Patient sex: F
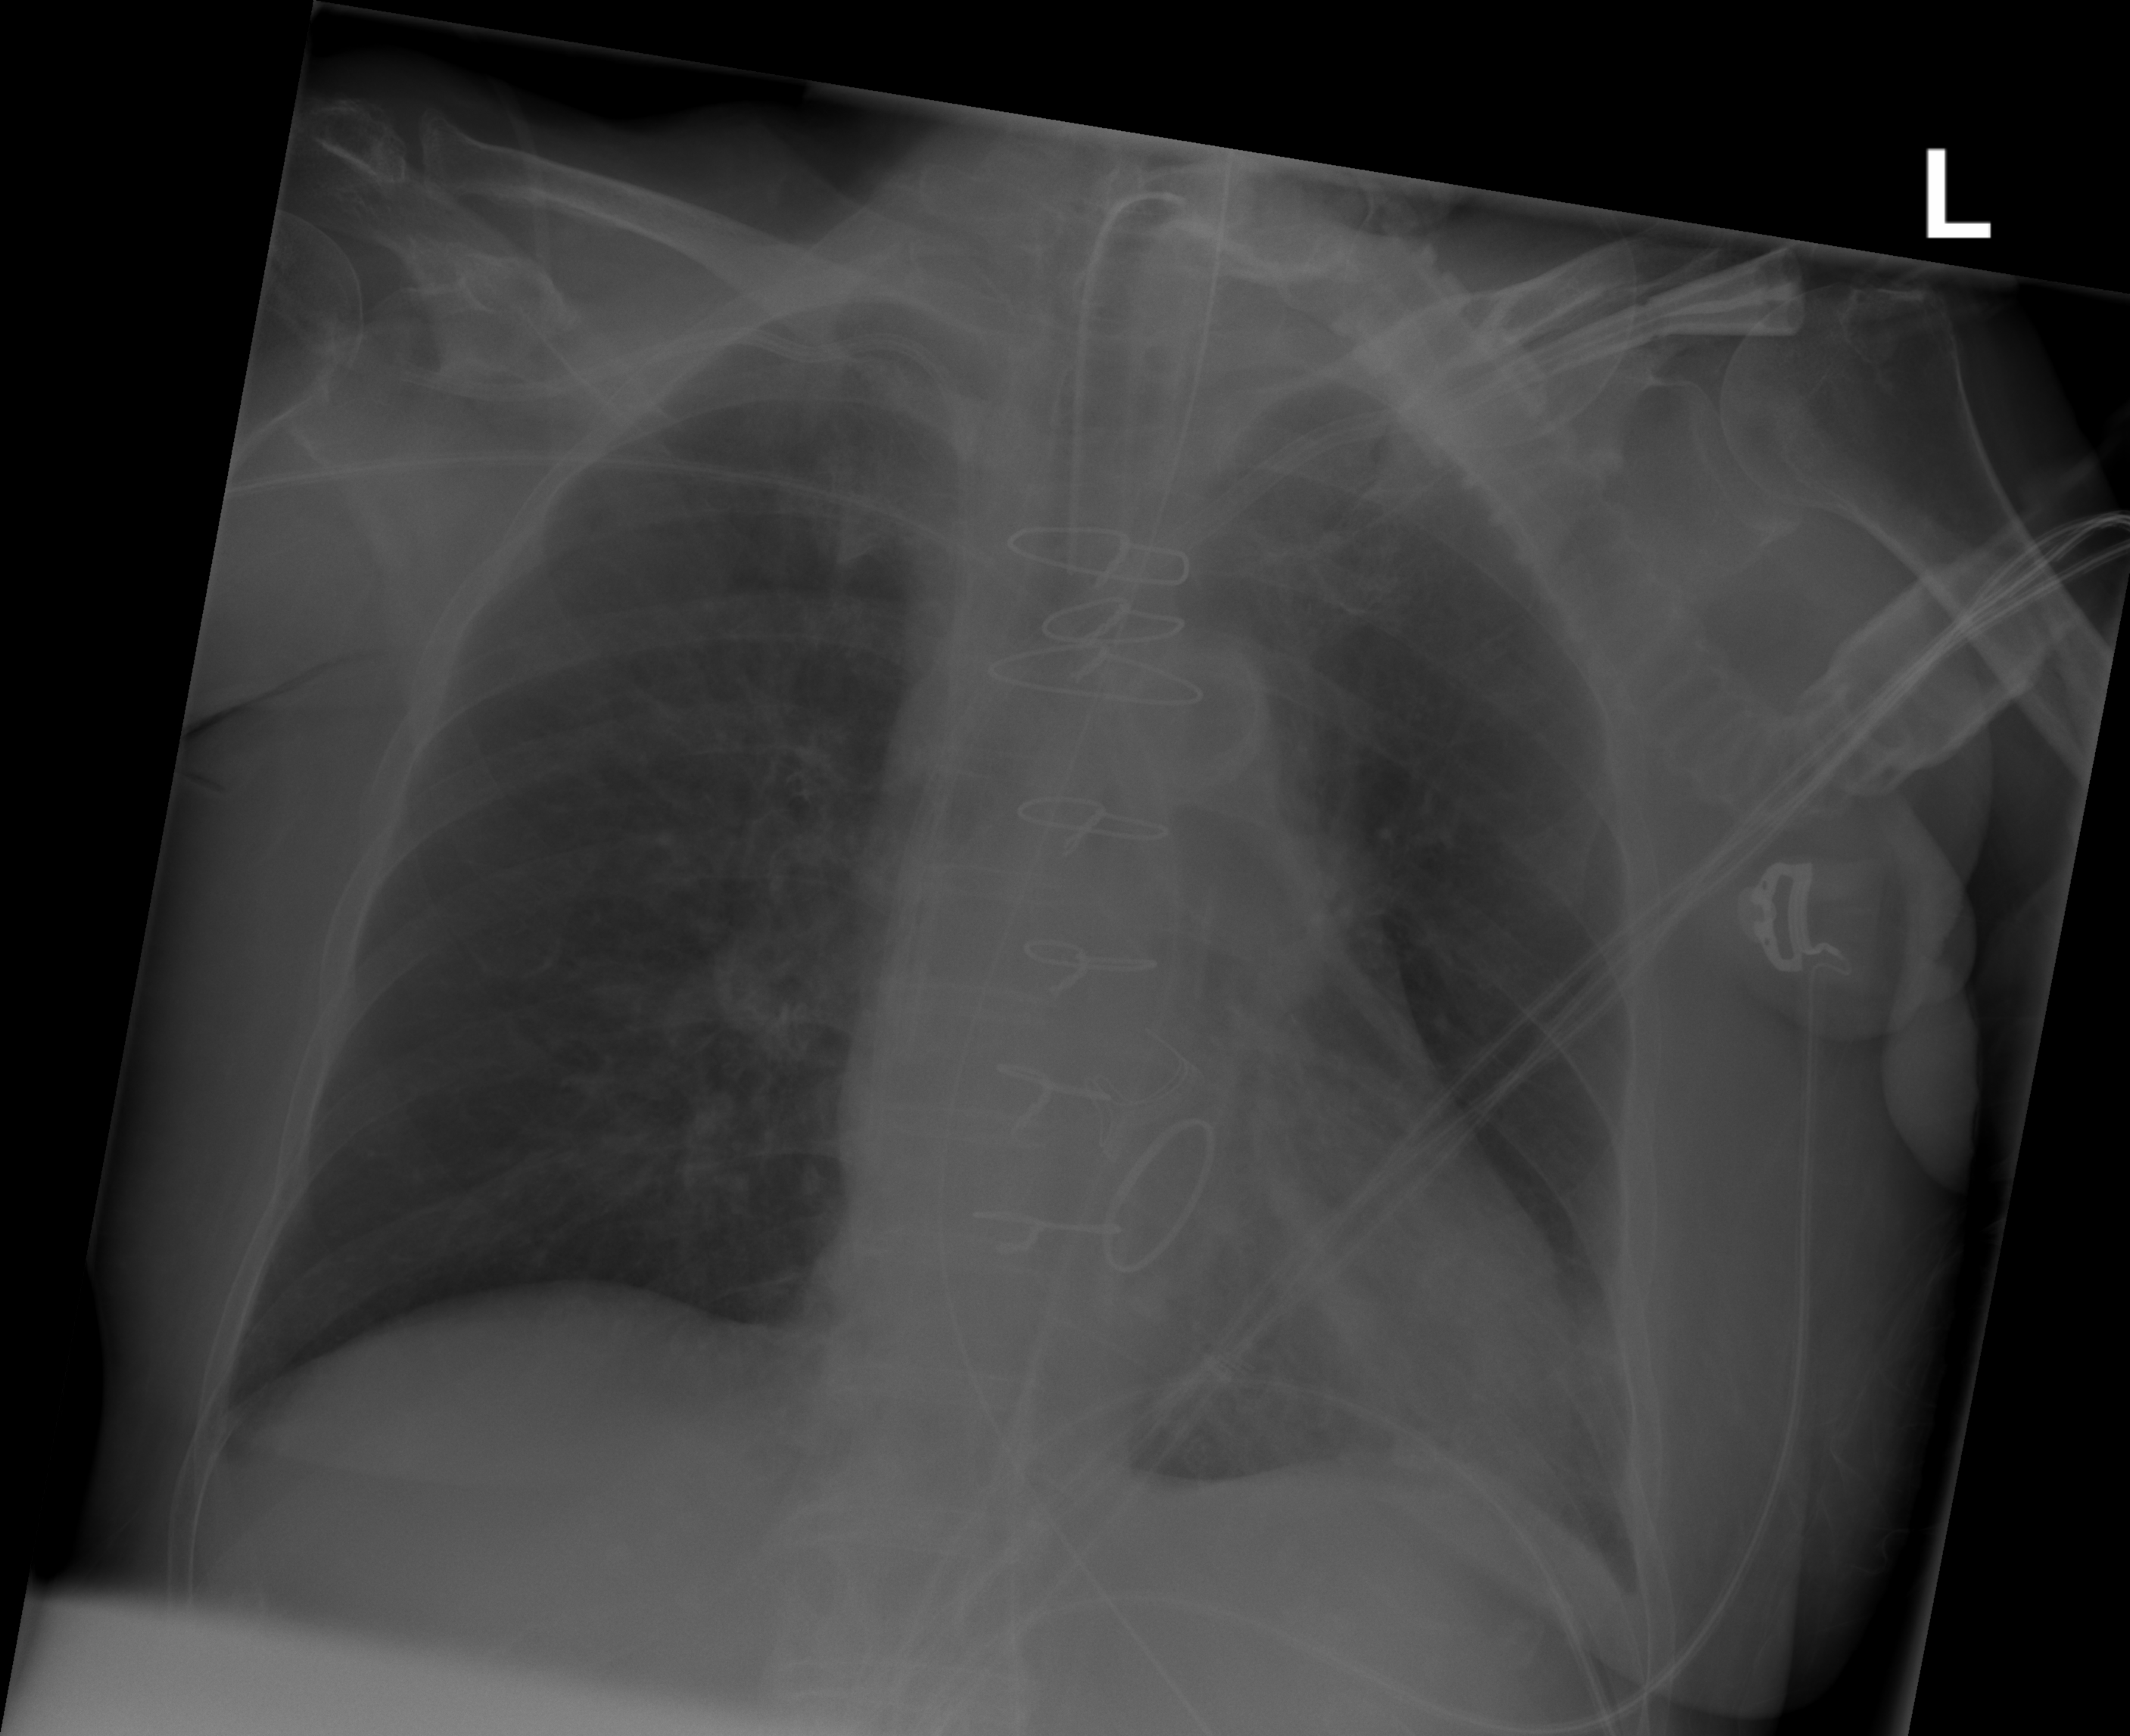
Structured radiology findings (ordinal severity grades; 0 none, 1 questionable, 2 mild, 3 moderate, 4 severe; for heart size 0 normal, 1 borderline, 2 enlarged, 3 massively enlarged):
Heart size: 0
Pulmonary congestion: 0
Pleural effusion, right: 0
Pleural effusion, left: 0
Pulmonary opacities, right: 0
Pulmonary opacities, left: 2
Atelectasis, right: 0
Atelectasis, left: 0